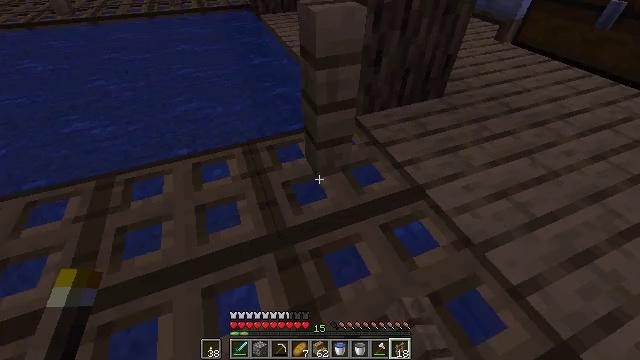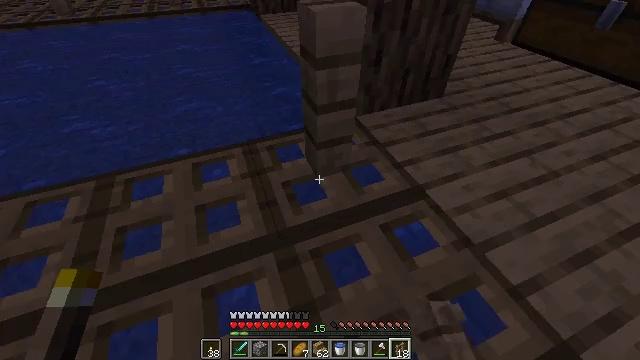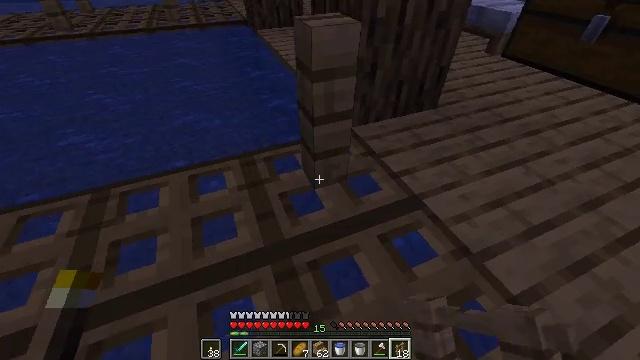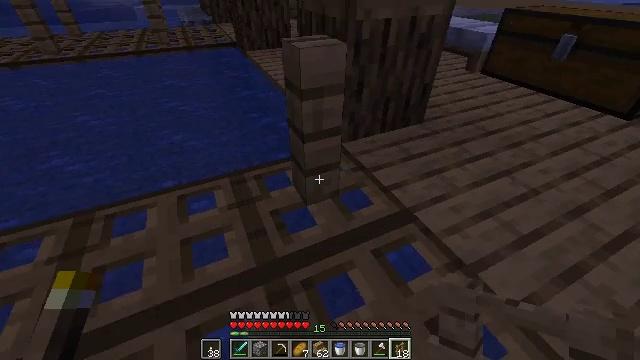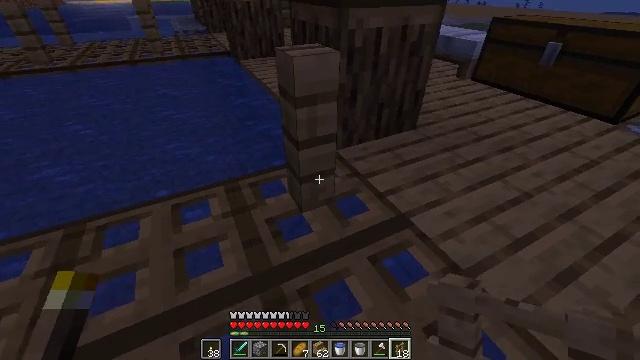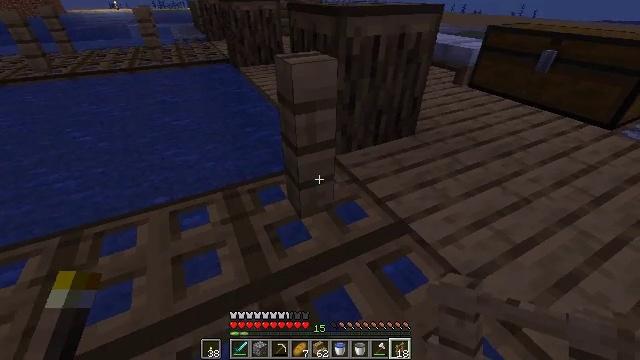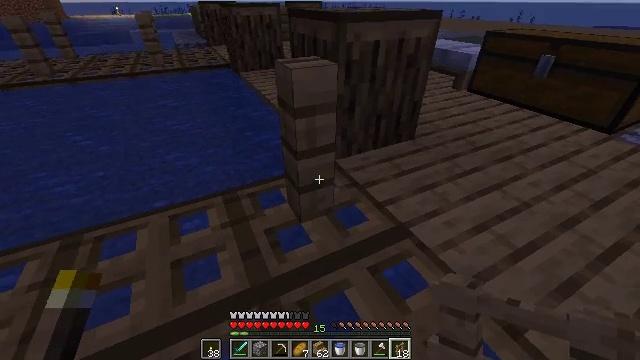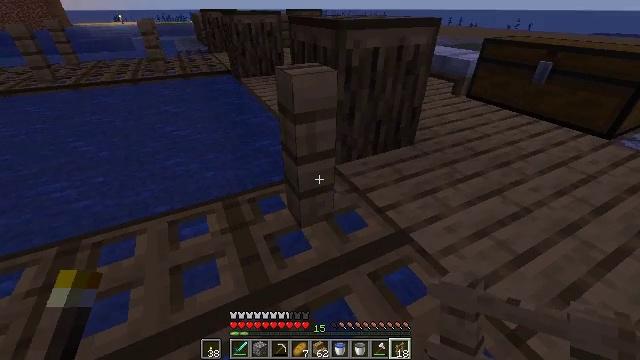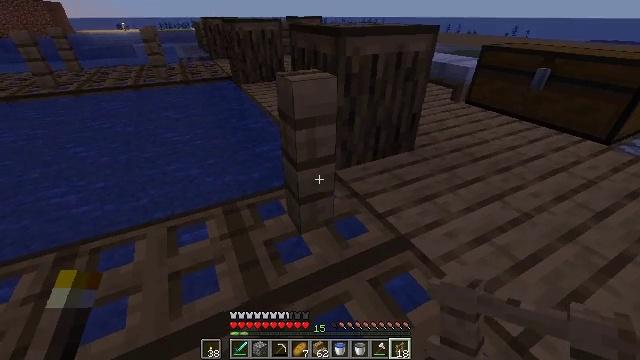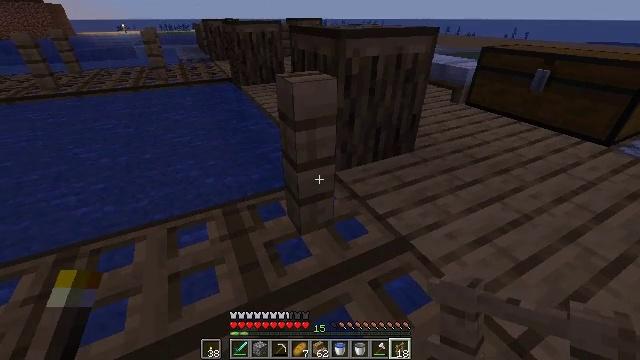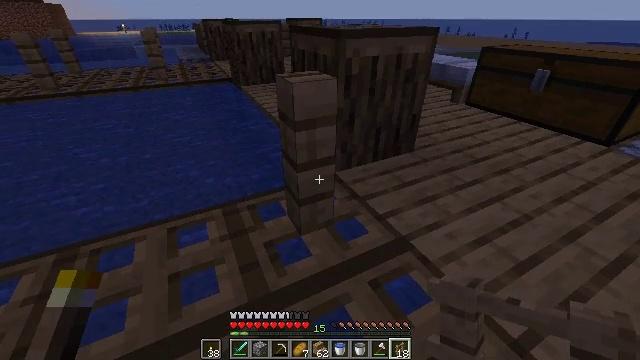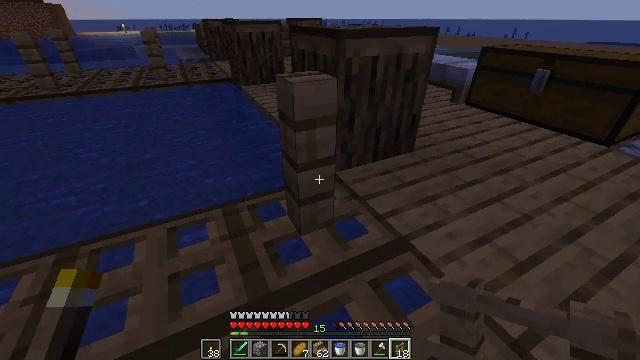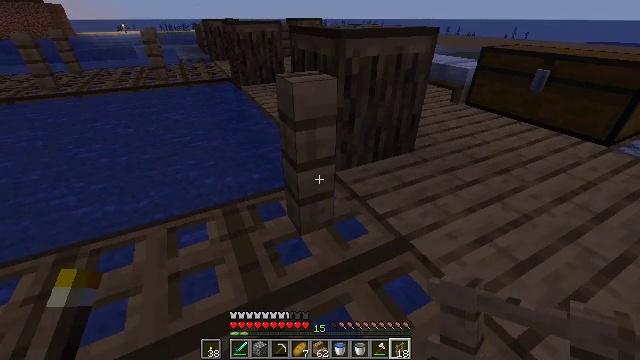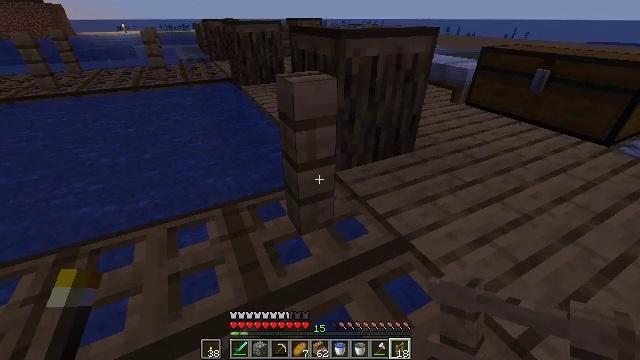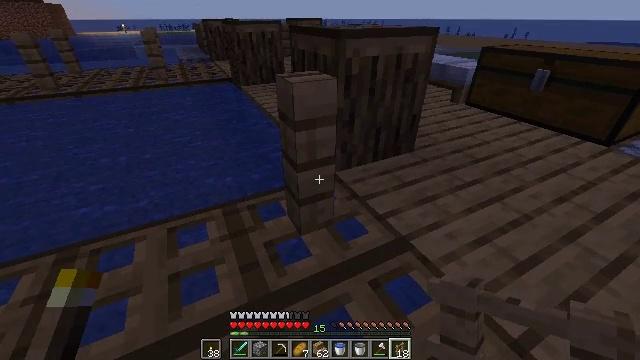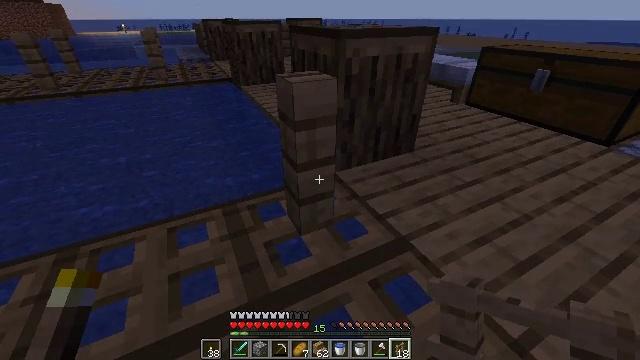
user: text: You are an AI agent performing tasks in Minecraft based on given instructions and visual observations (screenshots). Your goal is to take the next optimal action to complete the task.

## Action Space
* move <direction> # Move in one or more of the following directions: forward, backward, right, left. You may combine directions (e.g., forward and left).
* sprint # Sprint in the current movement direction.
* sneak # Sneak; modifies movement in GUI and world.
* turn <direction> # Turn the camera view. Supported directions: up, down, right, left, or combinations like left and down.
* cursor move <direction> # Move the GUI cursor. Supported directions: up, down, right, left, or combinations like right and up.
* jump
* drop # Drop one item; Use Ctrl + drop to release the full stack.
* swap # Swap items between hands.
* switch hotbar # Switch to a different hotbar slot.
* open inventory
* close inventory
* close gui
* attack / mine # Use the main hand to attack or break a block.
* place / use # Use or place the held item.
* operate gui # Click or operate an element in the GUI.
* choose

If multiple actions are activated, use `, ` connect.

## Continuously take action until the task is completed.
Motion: motion action
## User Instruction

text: Left-click to destroy the oak fence.
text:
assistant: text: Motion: sneak
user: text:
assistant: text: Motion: sneak, turn up
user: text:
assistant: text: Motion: sneak, turn right and up
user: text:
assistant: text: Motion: sneak, turn right and up
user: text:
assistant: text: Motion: sneak, turn up
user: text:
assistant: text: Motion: sneak
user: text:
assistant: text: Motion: sneak, turn up
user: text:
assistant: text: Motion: sneak, turn up
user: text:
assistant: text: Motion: sneak
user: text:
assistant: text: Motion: sneak
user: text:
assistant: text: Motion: sneak
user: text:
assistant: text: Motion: sneak
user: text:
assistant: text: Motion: sneak
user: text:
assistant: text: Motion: sneak
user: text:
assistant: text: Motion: sneak
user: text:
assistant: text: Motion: sneak
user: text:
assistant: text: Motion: sneak
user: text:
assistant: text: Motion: no_op
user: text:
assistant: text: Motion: no_op
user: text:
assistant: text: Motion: no_op
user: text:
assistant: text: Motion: no_op
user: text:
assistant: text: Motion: no_op
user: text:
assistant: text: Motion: no_op
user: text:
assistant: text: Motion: no_op
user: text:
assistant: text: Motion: no_op
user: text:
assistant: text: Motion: no_op
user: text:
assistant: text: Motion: no_op
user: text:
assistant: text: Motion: no_op
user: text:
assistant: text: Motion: no_op
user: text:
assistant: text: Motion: no_op